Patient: sex M, age 81
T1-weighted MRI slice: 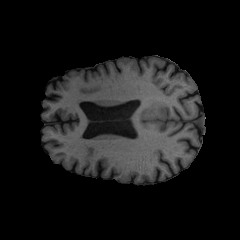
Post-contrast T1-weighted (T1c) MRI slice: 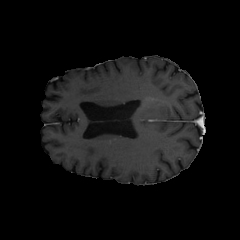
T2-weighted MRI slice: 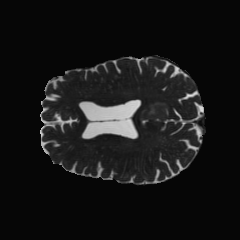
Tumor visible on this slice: yes
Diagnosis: Glioblastoma, IDH-wildtype
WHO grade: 4